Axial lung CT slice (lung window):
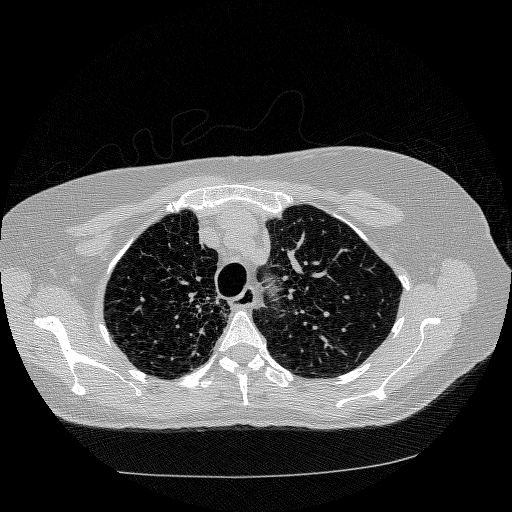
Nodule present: no